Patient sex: M
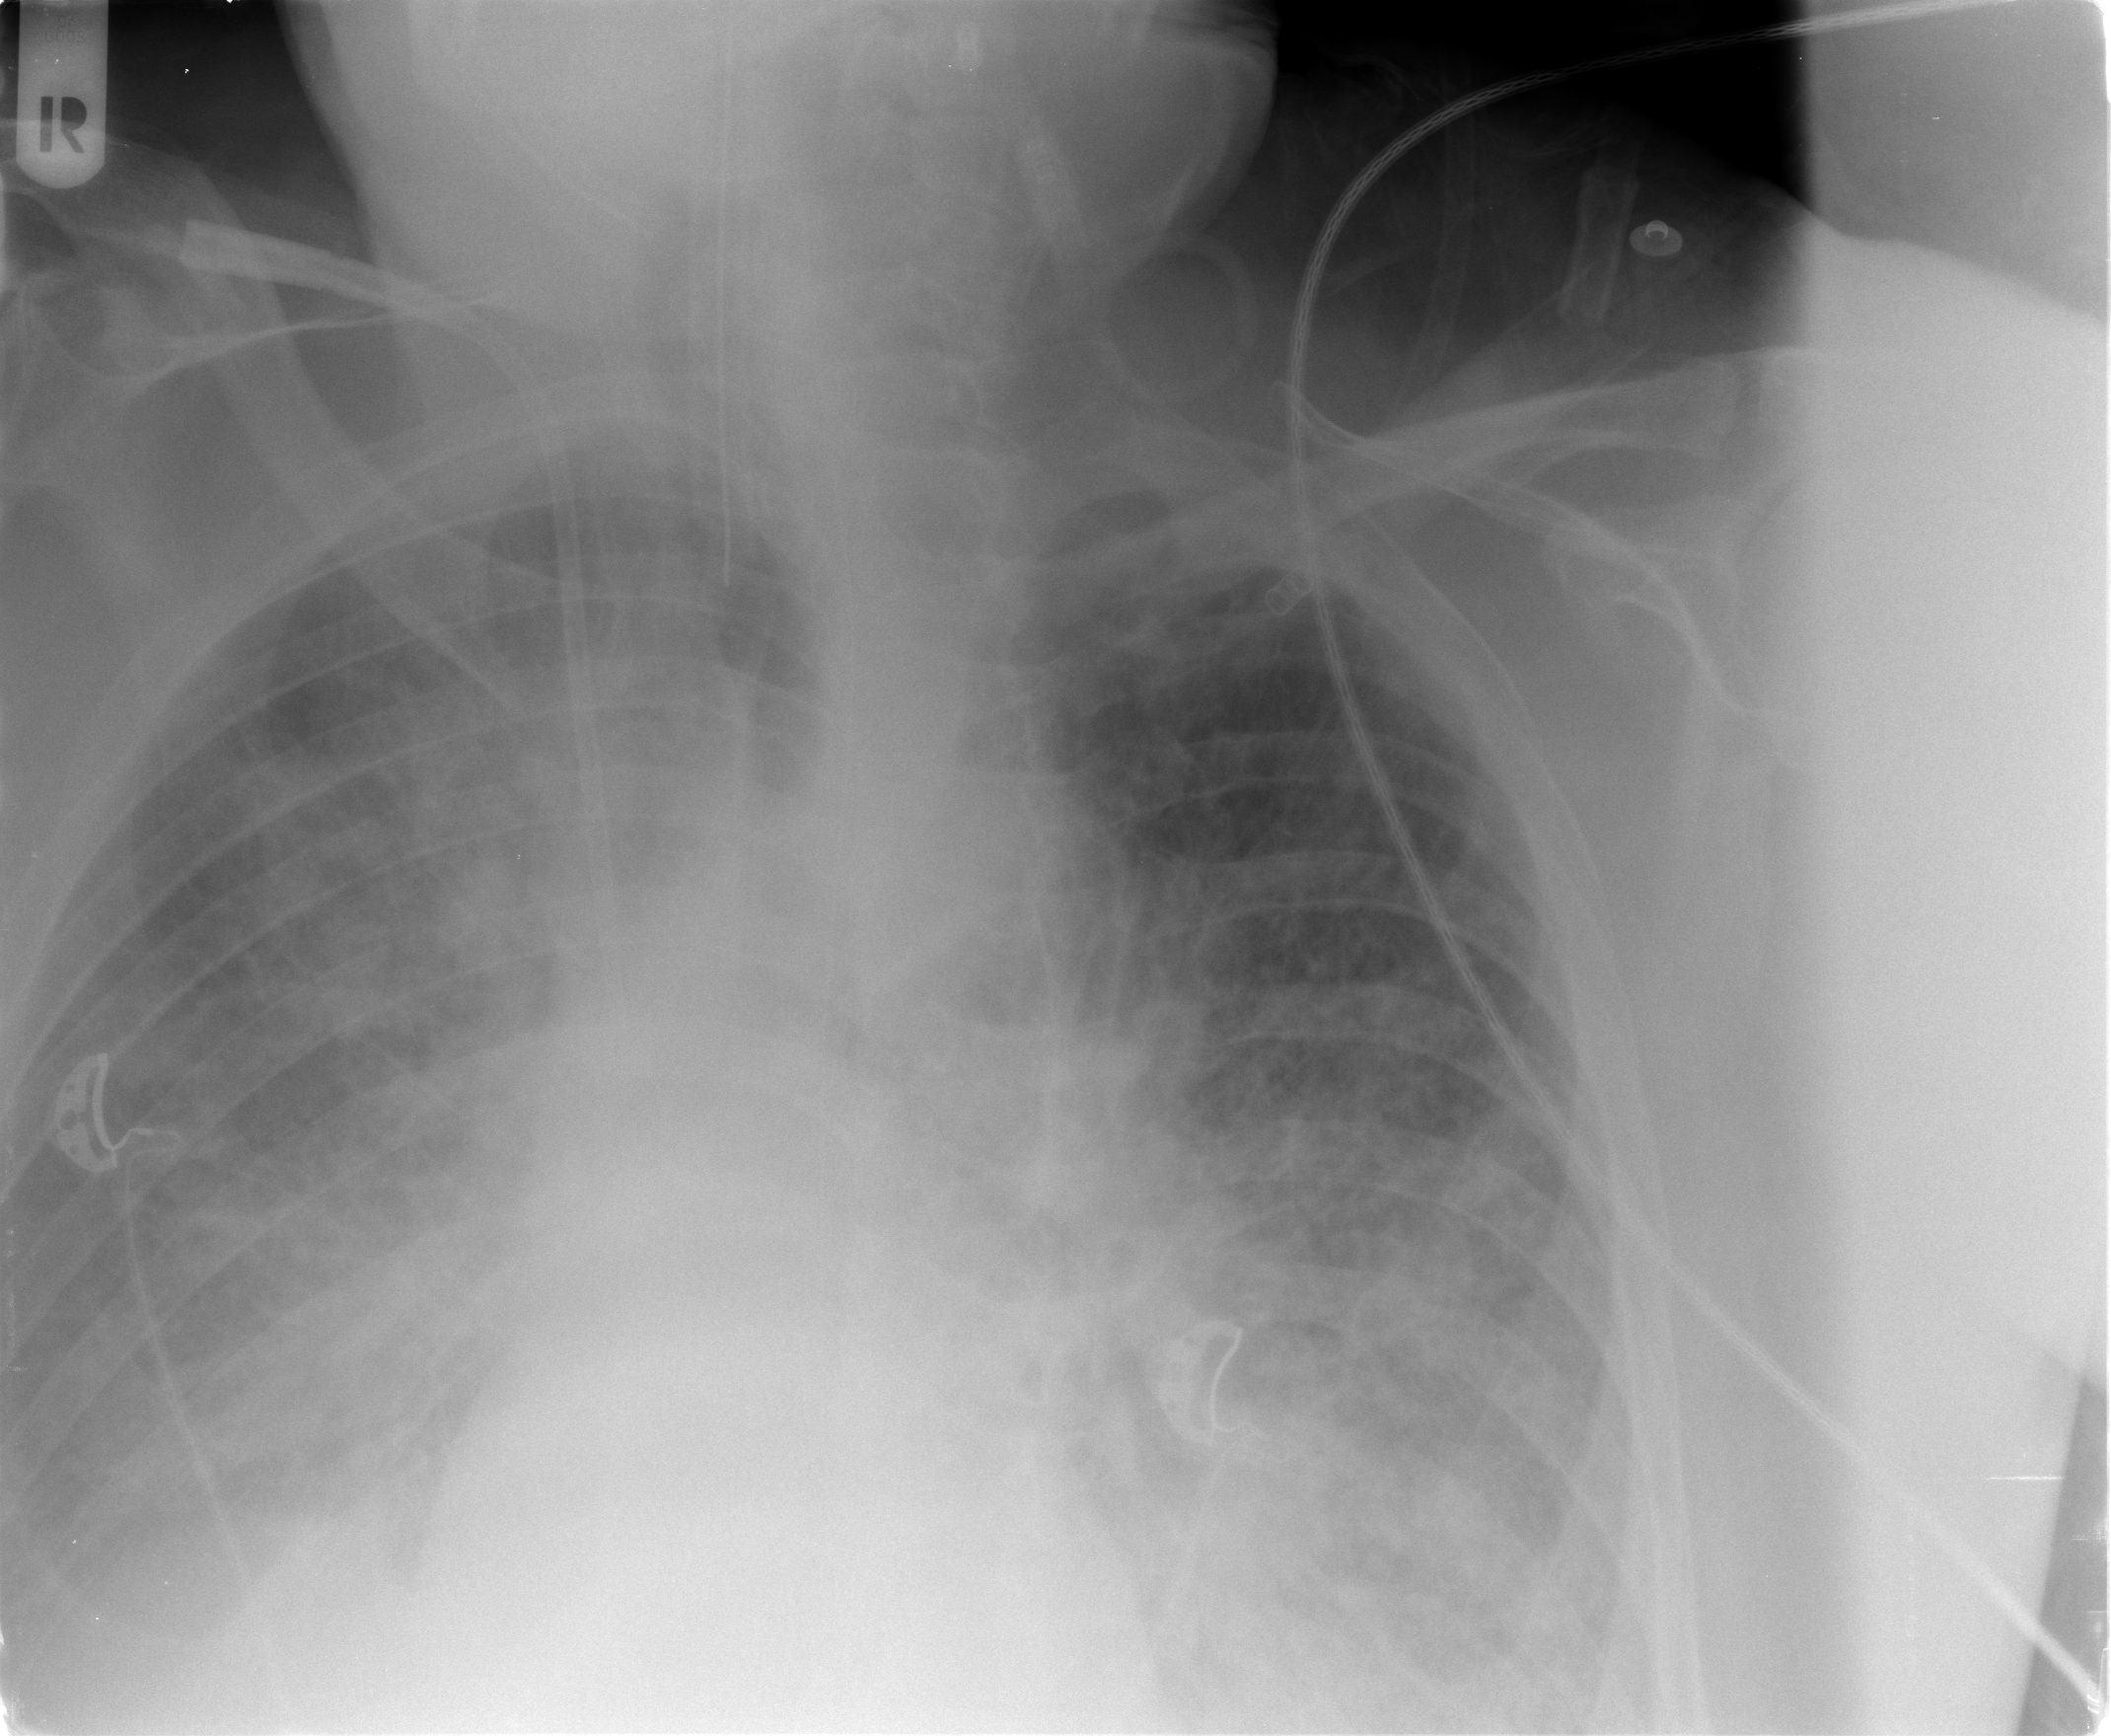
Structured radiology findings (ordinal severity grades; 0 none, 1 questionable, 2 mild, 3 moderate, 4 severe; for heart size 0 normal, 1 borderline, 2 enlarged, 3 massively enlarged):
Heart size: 0
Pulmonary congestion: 3
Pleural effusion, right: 3
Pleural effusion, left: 2
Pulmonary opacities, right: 3
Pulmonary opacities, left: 3
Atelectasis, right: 2
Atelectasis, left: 2